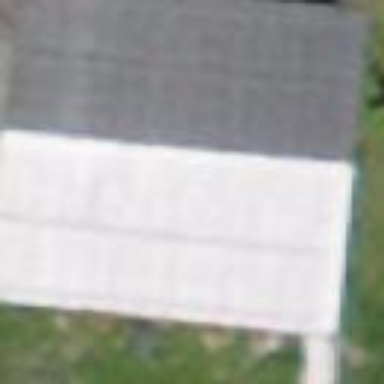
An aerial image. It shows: Shed.